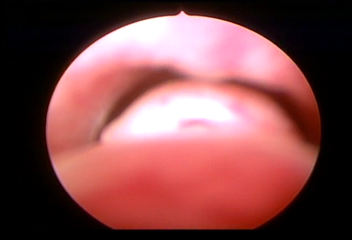
Modality: WLC
Class: Normal mucosa
Bladder cancer association: No